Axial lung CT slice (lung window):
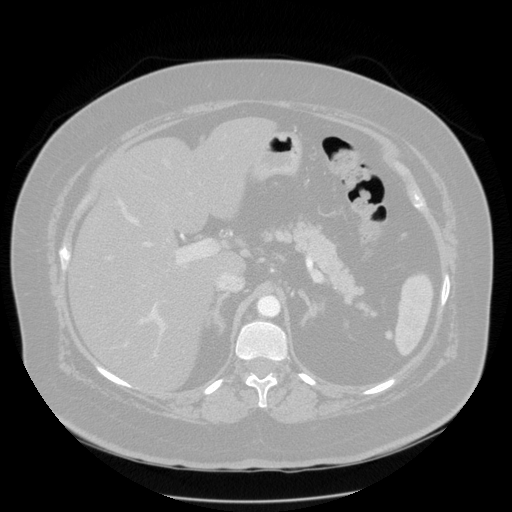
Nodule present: no